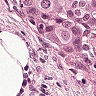
Metastatic tissue present: yes